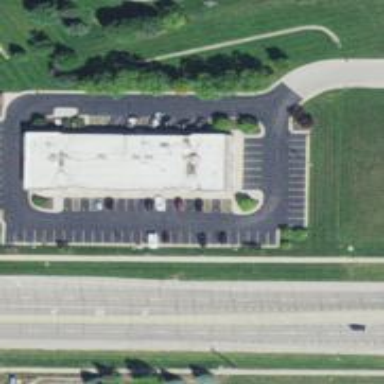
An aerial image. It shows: Clinic.